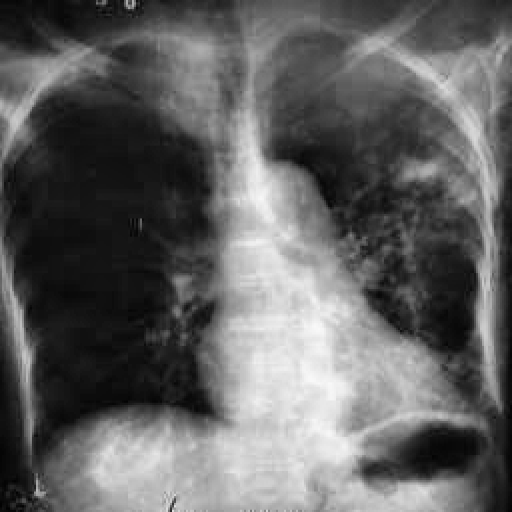
Finding: TUBERCULOSIS